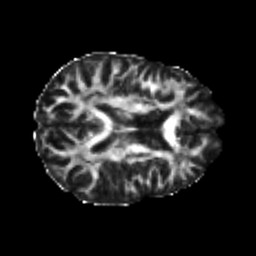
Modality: FA
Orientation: axial
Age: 22
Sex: male
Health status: healthy
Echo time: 0.074 s